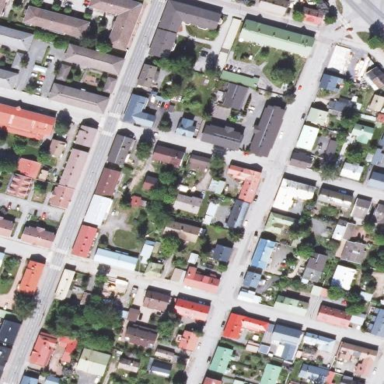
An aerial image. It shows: Residential area.